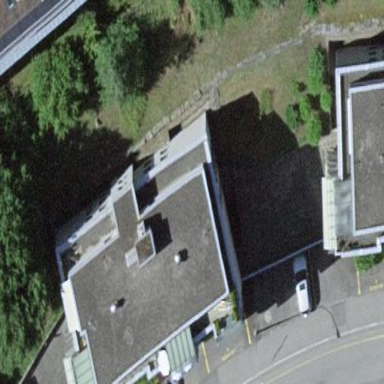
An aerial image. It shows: Residential building.